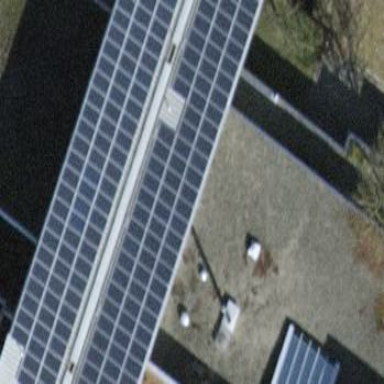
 consisting of solar photovoltaic panels."